Question: I'm getting a clipped LineJoin in a UIBezierPath when one line comes back exactly over the previous line. If I adjust the second line by one pixel, the LineJoin behaves as expected. Here's the code:
'''
UIBezierPath *path = [UIBezierPath bezierPath];
[path setLineWidth:10.0f];
[path setLineCapStyle:kCGLineCapRound];
[path setLineJoinStyle:kCGLineJoinRound];
[path moveToPoint:CGPointMake(100, 100)];
[path addLineToPoint:CGPointMake(200, 100)];
[path addLineToPoint:CGPointMake(150, 100)];
[path moveToPoint:CGPointMake(100, 120)];
[path addLineToPoint:CGPointMake(200, 120)];
[path addLineToPoint:CGPointMake(150, 121)];
[[UIColor redColor] setStroke];
[path stroke];
'''
Here's what's displayed:

Is this a bug?
If not, is there some way to get the top path LineJoin to be rounded? (without fudging the points)
This came up when I made a UIBezierPath from 'touch-input', and while scribbling around sometimes this happened.
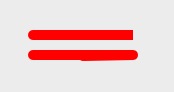
Answer: This is fixed in iOS 7.
Open Radar also updated.